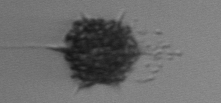
Label: Dictyocha